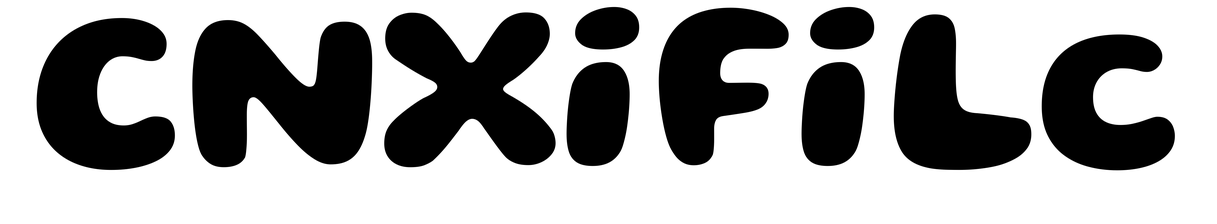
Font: Gluten_Bold